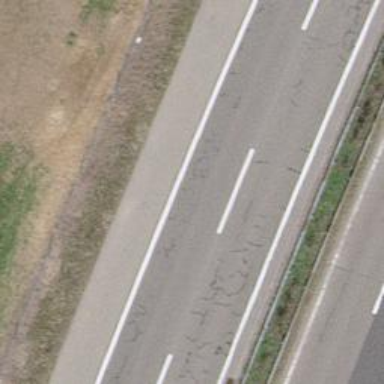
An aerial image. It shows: Asphalt motorway.